Question: I have a problem with Bootstrap, Fontawesome and IE7 when using a button group like this:
'''
<div class="btn-group">
<a href="some-url.html" class="btn icon-circle-arrow-left"> Back</a>
<a href="some-other-url.html" class="btn icon-edit"> Edit</a>
</div>
'''
I have included the CSS files in the HEAD of the document (HTML5) as:
'''
<link href="/bootstrap/css/bootstrap.min.css" media="screen" rel="stylesheet" type="text/css" />
<link href="/fontawesome/css/font-awesome.min.css" media="screen" rel="stylesheet" type="text/css" />
<link href="/fontawesome/css/font-awesome-ie7.min.css" media="screen" rel="stylesheet" type="text/css" />
'''
It shows up as expected in most modern browsers. But in IE7, the caption text on the button disappears. See the attached screenshot (IE7 on WinXP, IE8 on WinXP, Safari on OS X). When using the F12 developer tools on IE8 and running in compatibility mode, I see that the text-node in the tag only contains a square (the icon that the dev tools cannot display); the text in the node is gone. Changing it manually gets rid of the icon and shows the text.
Does anyone has any suggestions how I can fix this issue? Dropping support on IE7 is not an option unfortunately. It is ok that it looks ugly though.. :-)

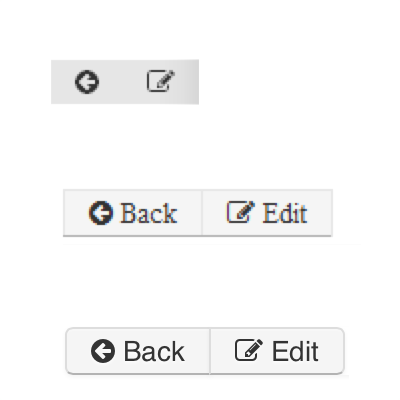
Answer: That's to be expected because they're using a CSS Expression to generate the content you need due to IE7's lack of ':before'/':after' support.
<URL>
'''
.icon-glass{*zoom:expression(this.runtimeStyle['zoom'] = '1',this.innerHTML = '&#xf000;')}
'''
You have to use an empty element in this case:
'''
<a href="some-url.html"><span class="btn icon-circle-arrow-left"></span> Back</a>
'''